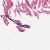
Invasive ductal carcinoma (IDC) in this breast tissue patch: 0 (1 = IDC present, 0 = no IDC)